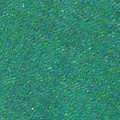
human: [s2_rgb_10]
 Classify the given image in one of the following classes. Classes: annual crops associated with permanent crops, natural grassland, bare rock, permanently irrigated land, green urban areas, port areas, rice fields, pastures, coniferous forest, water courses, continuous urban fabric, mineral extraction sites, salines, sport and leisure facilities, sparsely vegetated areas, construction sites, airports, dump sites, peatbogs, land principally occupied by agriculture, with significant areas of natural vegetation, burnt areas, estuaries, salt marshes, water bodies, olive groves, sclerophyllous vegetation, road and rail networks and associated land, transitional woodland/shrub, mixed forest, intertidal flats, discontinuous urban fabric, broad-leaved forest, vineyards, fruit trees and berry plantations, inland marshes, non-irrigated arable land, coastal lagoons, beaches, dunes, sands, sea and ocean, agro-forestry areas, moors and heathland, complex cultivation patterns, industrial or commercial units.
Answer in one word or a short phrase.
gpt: sea and ocean